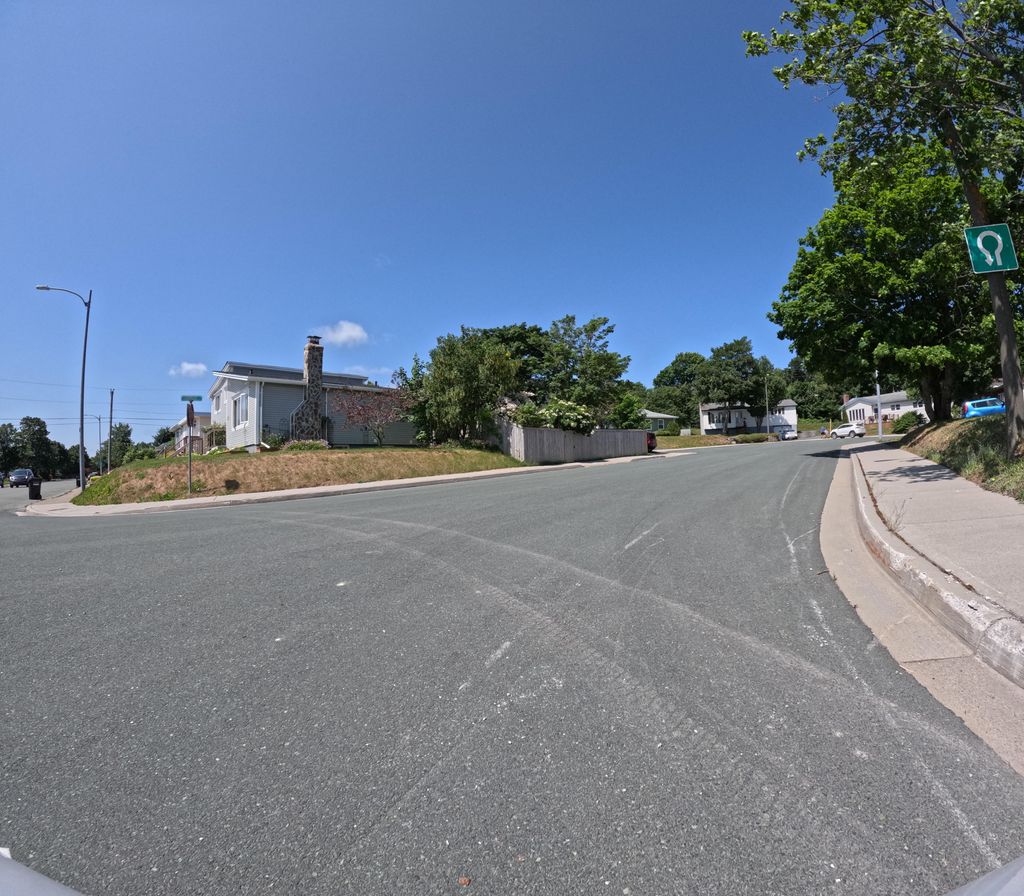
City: st_johns